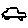
Label: car